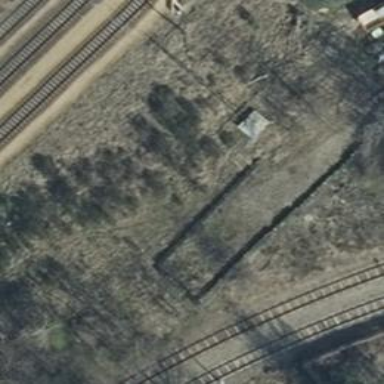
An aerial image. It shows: Abandoned railway yard.